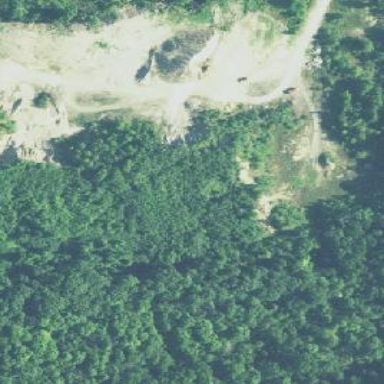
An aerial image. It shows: Quarry area rich in gravel resources.